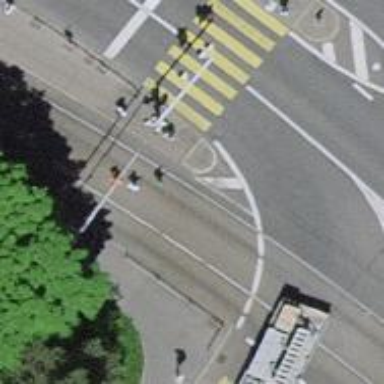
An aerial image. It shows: Tram crossing on the railway.